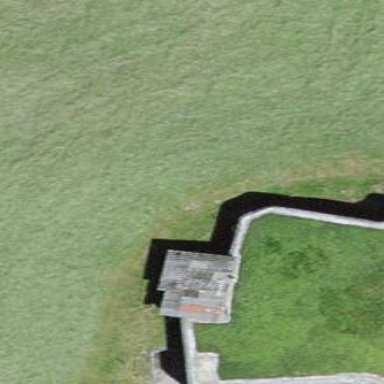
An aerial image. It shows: Military bunker for protection and defense.